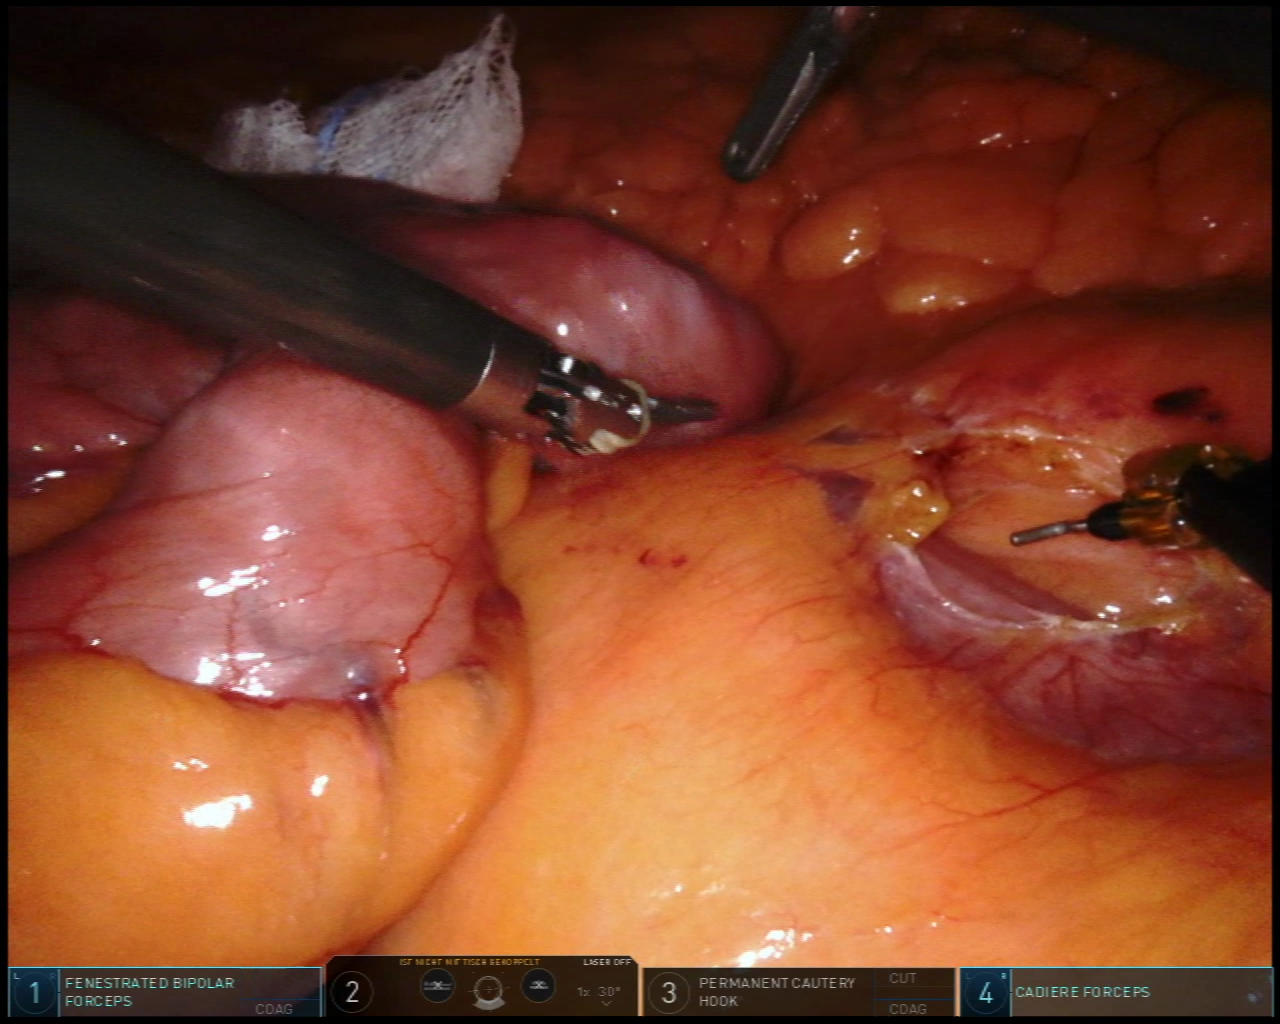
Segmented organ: small_intestine
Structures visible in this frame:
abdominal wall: no
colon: yes
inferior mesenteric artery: no
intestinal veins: no
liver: no
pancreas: no
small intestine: yes
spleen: no
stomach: no
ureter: no
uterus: no
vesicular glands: no